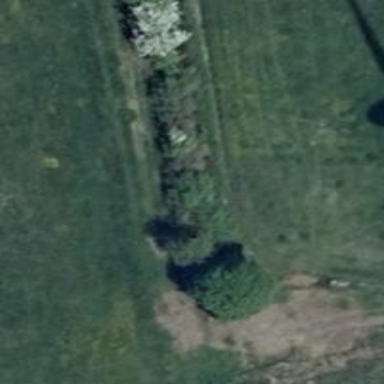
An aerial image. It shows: Row of deciduous broadleaved trees.